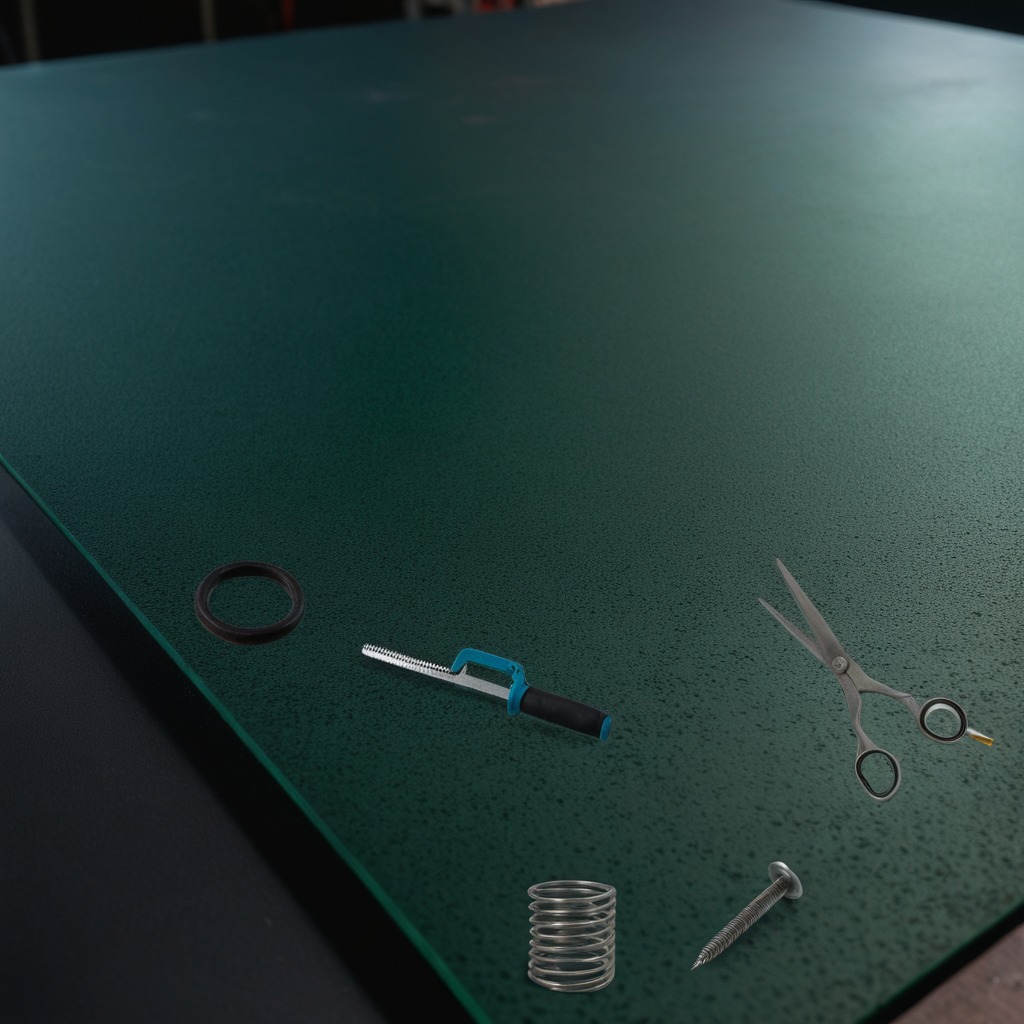
A rubber o-ring, a metal machine screw, a coiled metal spring, a handheld metal saw, and a pair of scissors are lying on the green rubber mat.